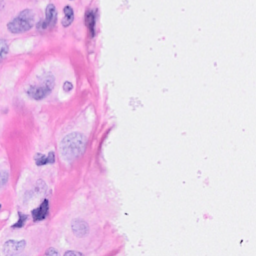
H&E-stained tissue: Breast